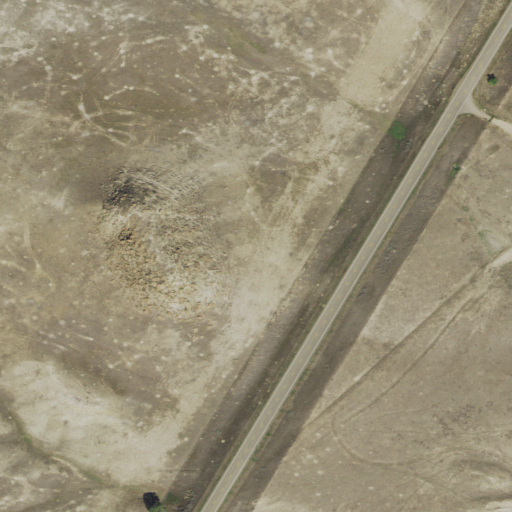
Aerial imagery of mountain in Montana named Rocky Butte containing grassland, open development, and shrub